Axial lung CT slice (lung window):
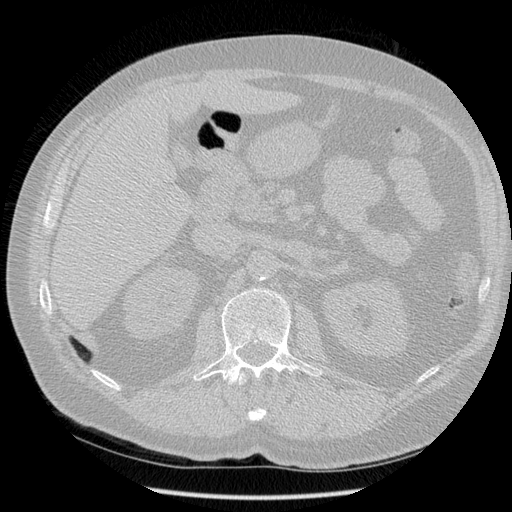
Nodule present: no